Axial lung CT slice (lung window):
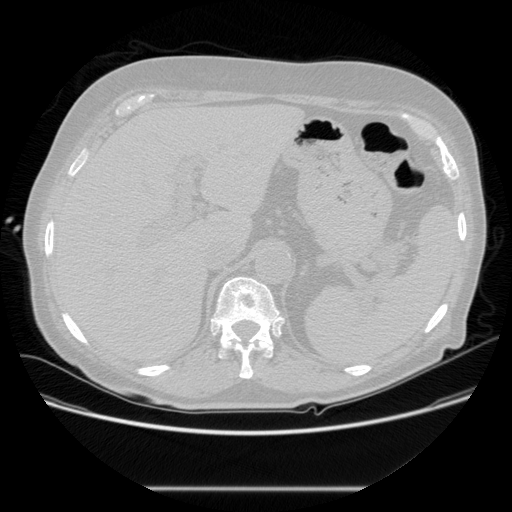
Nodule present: no